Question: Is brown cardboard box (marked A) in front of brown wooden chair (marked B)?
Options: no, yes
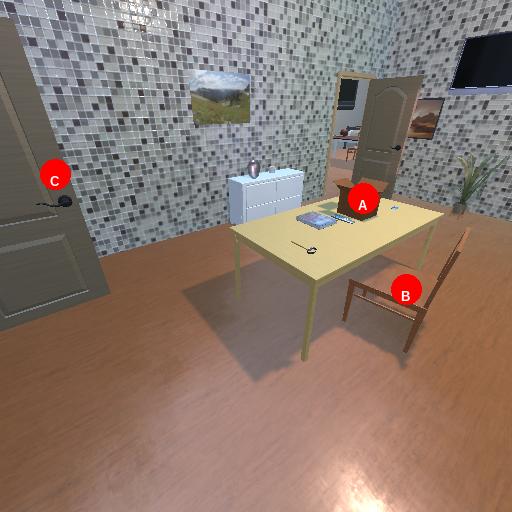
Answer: no